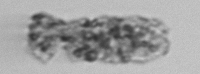
Label: fecal_pellet